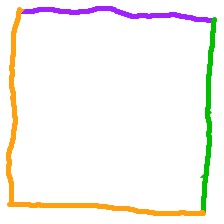
Shape: square